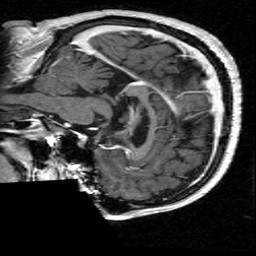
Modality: T1w
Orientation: sagittal
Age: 50
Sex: male